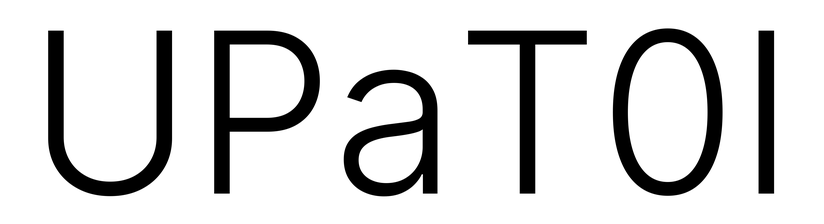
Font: Inter_Light